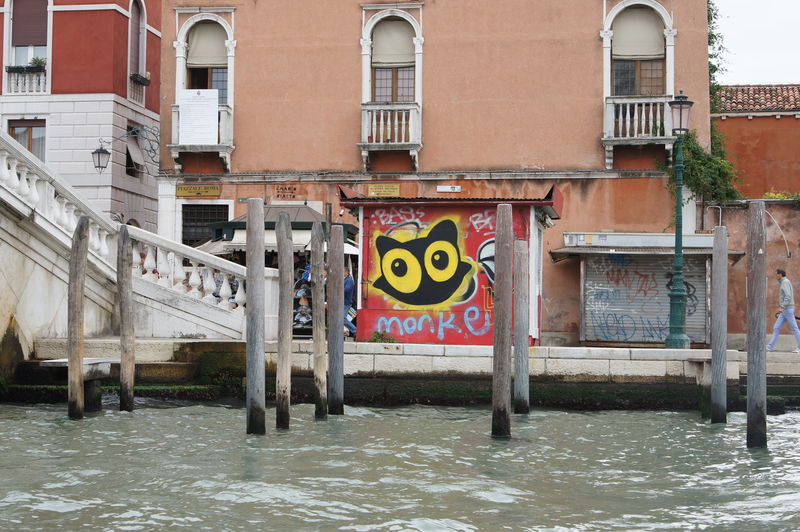
Titel: Cat
Standort: Venezia
Schlagwörter: mann, wasser, baumstämme, fluss, gelb, ufer, fenster, holz, lampe, laterne, marmor, säulen, dach, haus, augen, mensch, pfähle, brücke, brüstung, balkon, schrift, venedig, treppe, balken, stufen, umriss, balkone, pfosten, foto, fotografie, katze, pfahl, gehweg, indien, seulen, rolladen, graffiti, graffity, wasser#, vasaden